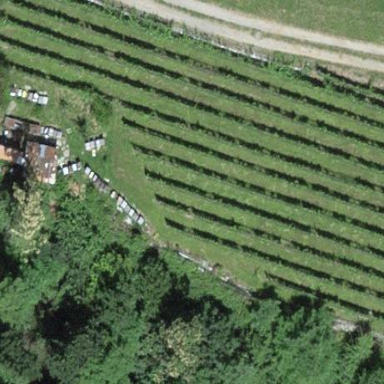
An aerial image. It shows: Beautiful vineyard in the countryside.